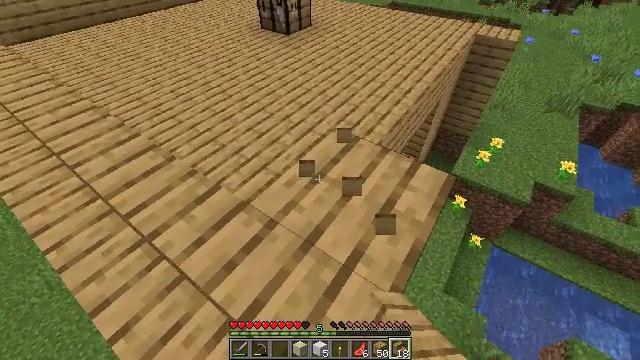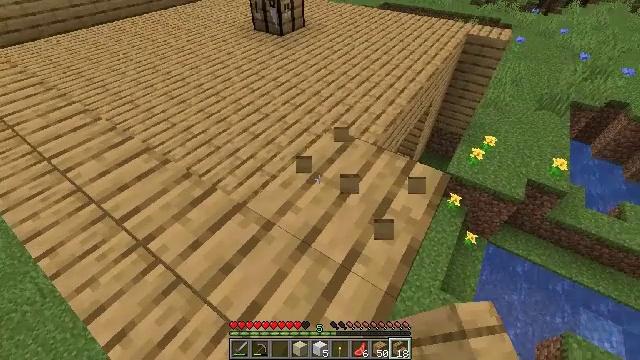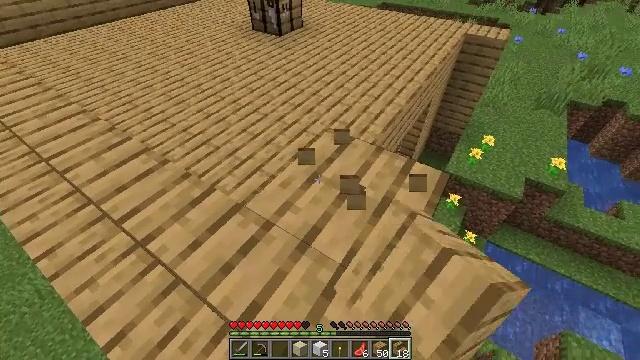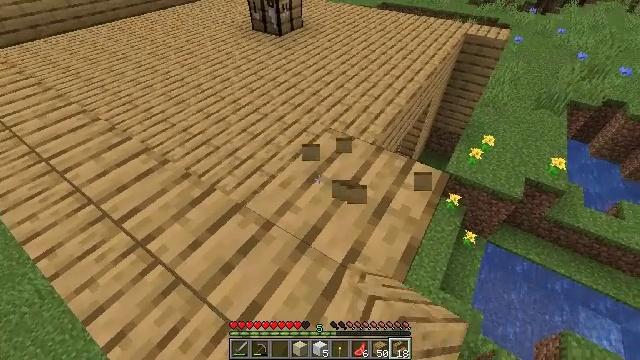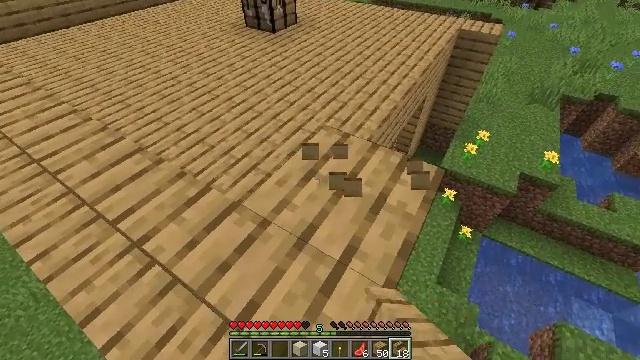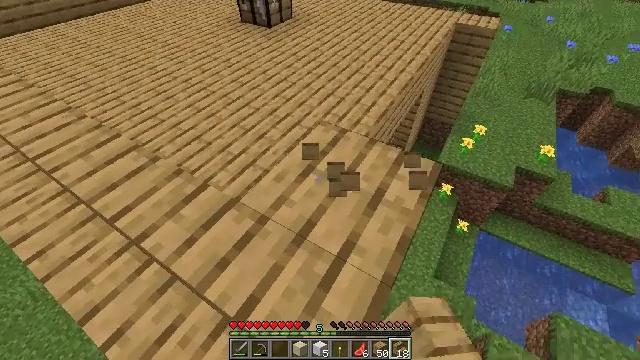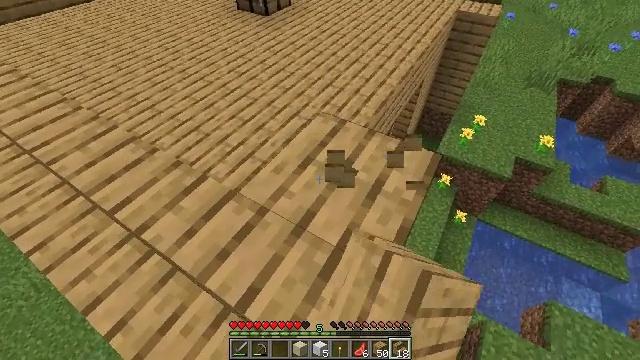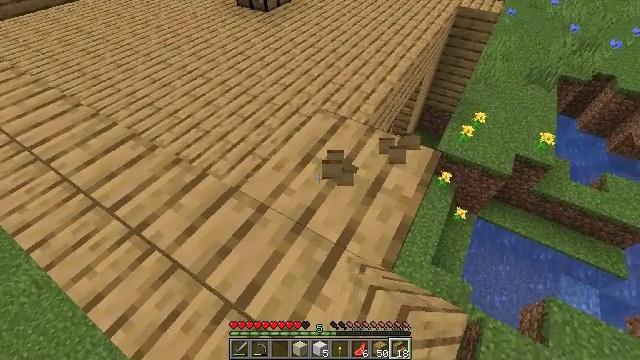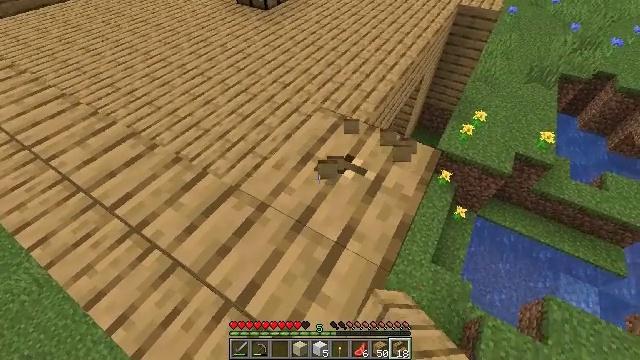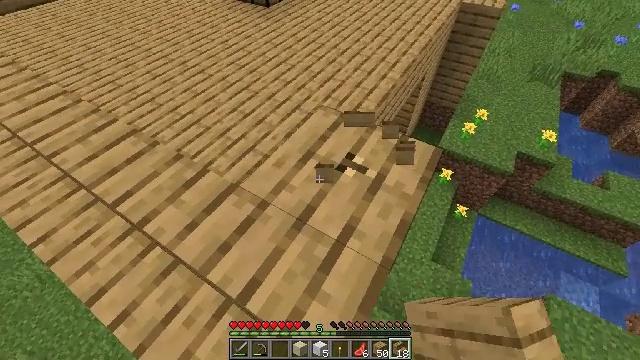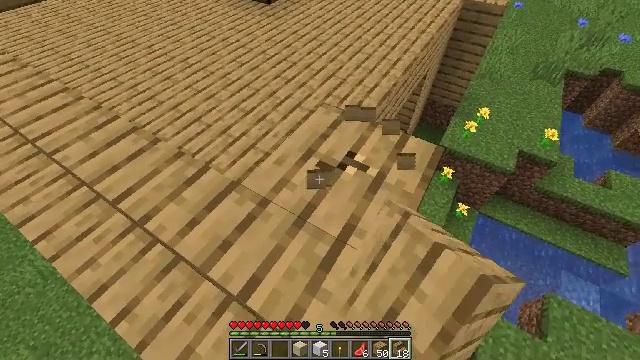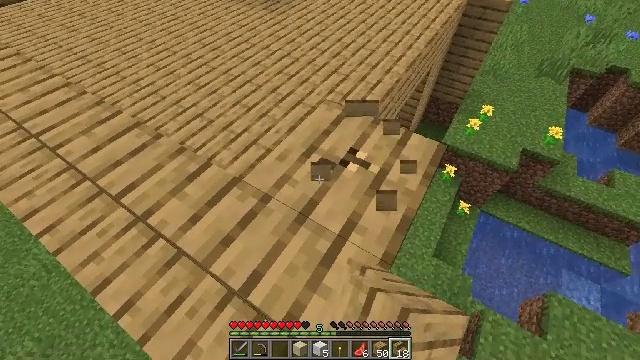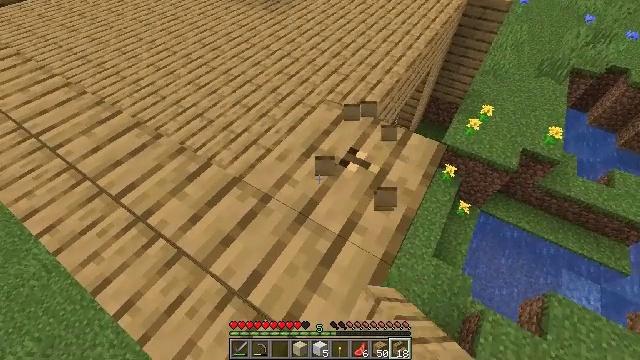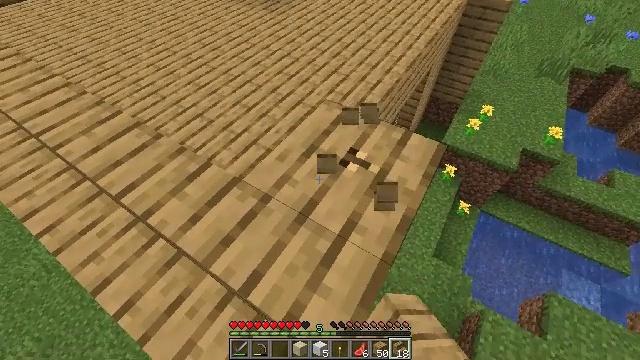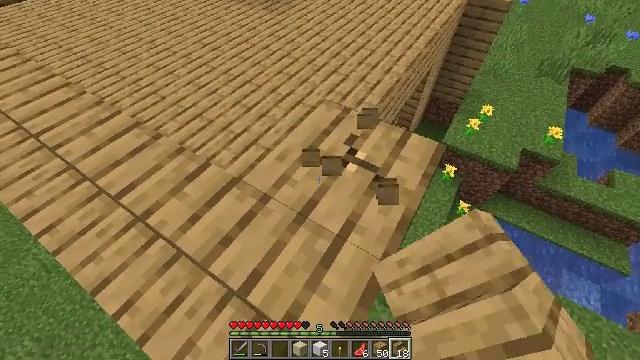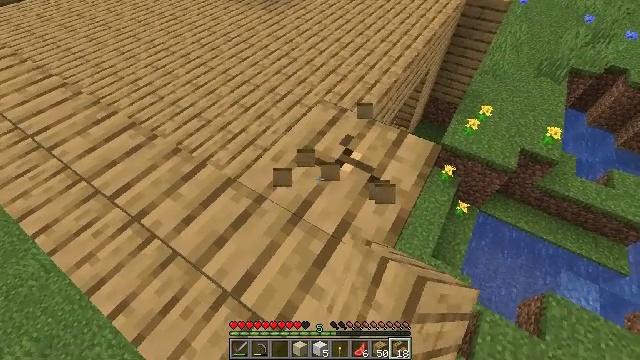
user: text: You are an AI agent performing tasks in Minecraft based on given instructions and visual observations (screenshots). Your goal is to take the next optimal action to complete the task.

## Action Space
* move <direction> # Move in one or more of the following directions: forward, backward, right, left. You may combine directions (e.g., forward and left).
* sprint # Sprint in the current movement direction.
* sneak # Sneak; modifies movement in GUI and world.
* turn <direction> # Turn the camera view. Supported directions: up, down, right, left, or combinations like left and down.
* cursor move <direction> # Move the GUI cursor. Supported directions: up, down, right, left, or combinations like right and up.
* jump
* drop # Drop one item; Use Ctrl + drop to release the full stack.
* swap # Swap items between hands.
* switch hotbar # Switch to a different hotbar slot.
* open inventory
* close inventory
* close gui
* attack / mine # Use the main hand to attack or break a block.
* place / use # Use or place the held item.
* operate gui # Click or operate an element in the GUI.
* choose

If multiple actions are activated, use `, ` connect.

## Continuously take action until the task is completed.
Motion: motion action
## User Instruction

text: Break the oak stairs.
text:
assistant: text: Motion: sneak, turn right, attack / mine
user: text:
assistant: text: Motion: sneak, attack / mine
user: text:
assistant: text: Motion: sneak, attack / mine
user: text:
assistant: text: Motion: sneak, turn right, attack / mine
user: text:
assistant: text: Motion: sneak, attack / mine
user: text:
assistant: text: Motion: sneak, turn down, attack / mine
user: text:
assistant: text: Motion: sneak, attack / mine
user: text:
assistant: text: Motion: sneak, attack / mine
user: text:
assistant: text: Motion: sneak, attack / mine
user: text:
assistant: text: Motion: sneak, attack / mine
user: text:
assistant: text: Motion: sneak, attack / mine
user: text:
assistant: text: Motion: sneak, attack / mine
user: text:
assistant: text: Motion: sneak, attack / mine
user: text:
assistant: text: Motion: move right, sneak, attack / mine
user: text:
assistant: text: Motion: move right, sneak, attack / mine
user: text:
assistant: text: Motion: move right, sneak, turn left and down, attack / mine
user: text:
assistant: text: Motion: sneak, turn left and down, attack / mine
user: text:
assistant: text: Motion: sneak, turn left and down, attack / mine
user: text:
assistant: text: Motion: sneak, attack / mine
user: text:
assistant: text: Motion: sneak, attack / mine
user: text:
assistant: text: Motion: sneak, attack / mine
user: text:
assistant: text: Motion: sneak, attack / mine
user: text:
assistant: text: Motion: sneak, attack / mine
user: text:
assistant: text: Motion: sneak, attack / mine
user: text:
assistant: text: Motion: sneak, attack / mine
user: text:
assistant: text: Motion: sneak, attack / mine
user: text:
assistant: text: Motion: sneak, attack / mine
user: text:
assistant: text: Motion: sneak, attack / mine
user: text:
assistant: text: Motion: sneak, attack / mine
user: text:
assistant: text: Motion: sneak, attack / mine